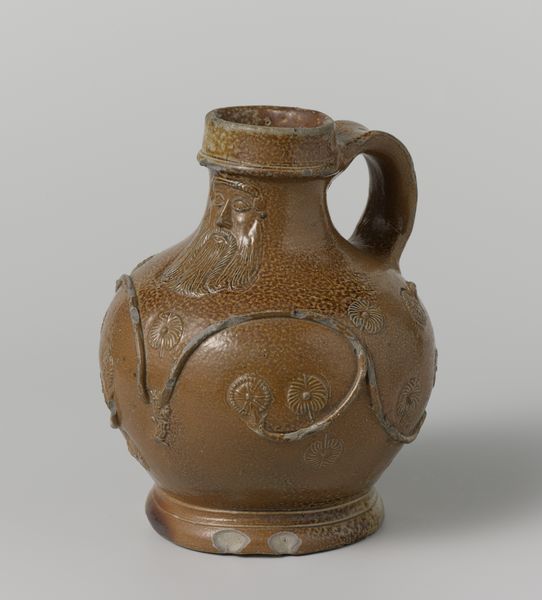
Titel: Bruine baardmankruik
Standort: Amsterdam
Institution: Rijksmuseum
Schlagwörter: face, hair, nose, old, flowers, brown, pot, vase, man, roman, ornament, beard, small, ancient, bottle, ceramic, pottery, jug, swirls, container, vine, jar, clay, chipped, handle, floral pattern, haor, cerami, pourer, archelogical find, man on jug